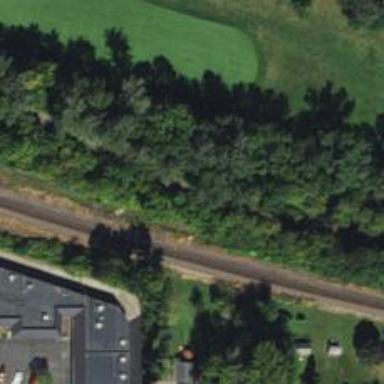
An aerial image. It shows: Asphalt cycleway running alongside abandoned railway line.